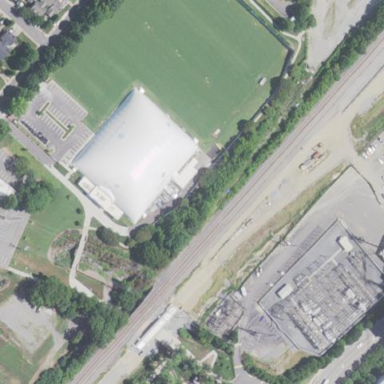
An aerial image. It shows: Sports center building dedicated to American football.